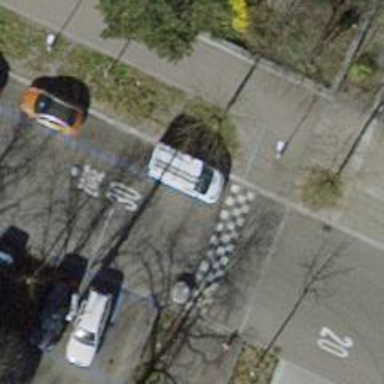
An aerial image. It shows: Traffic calming table.